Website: apple
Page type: payment
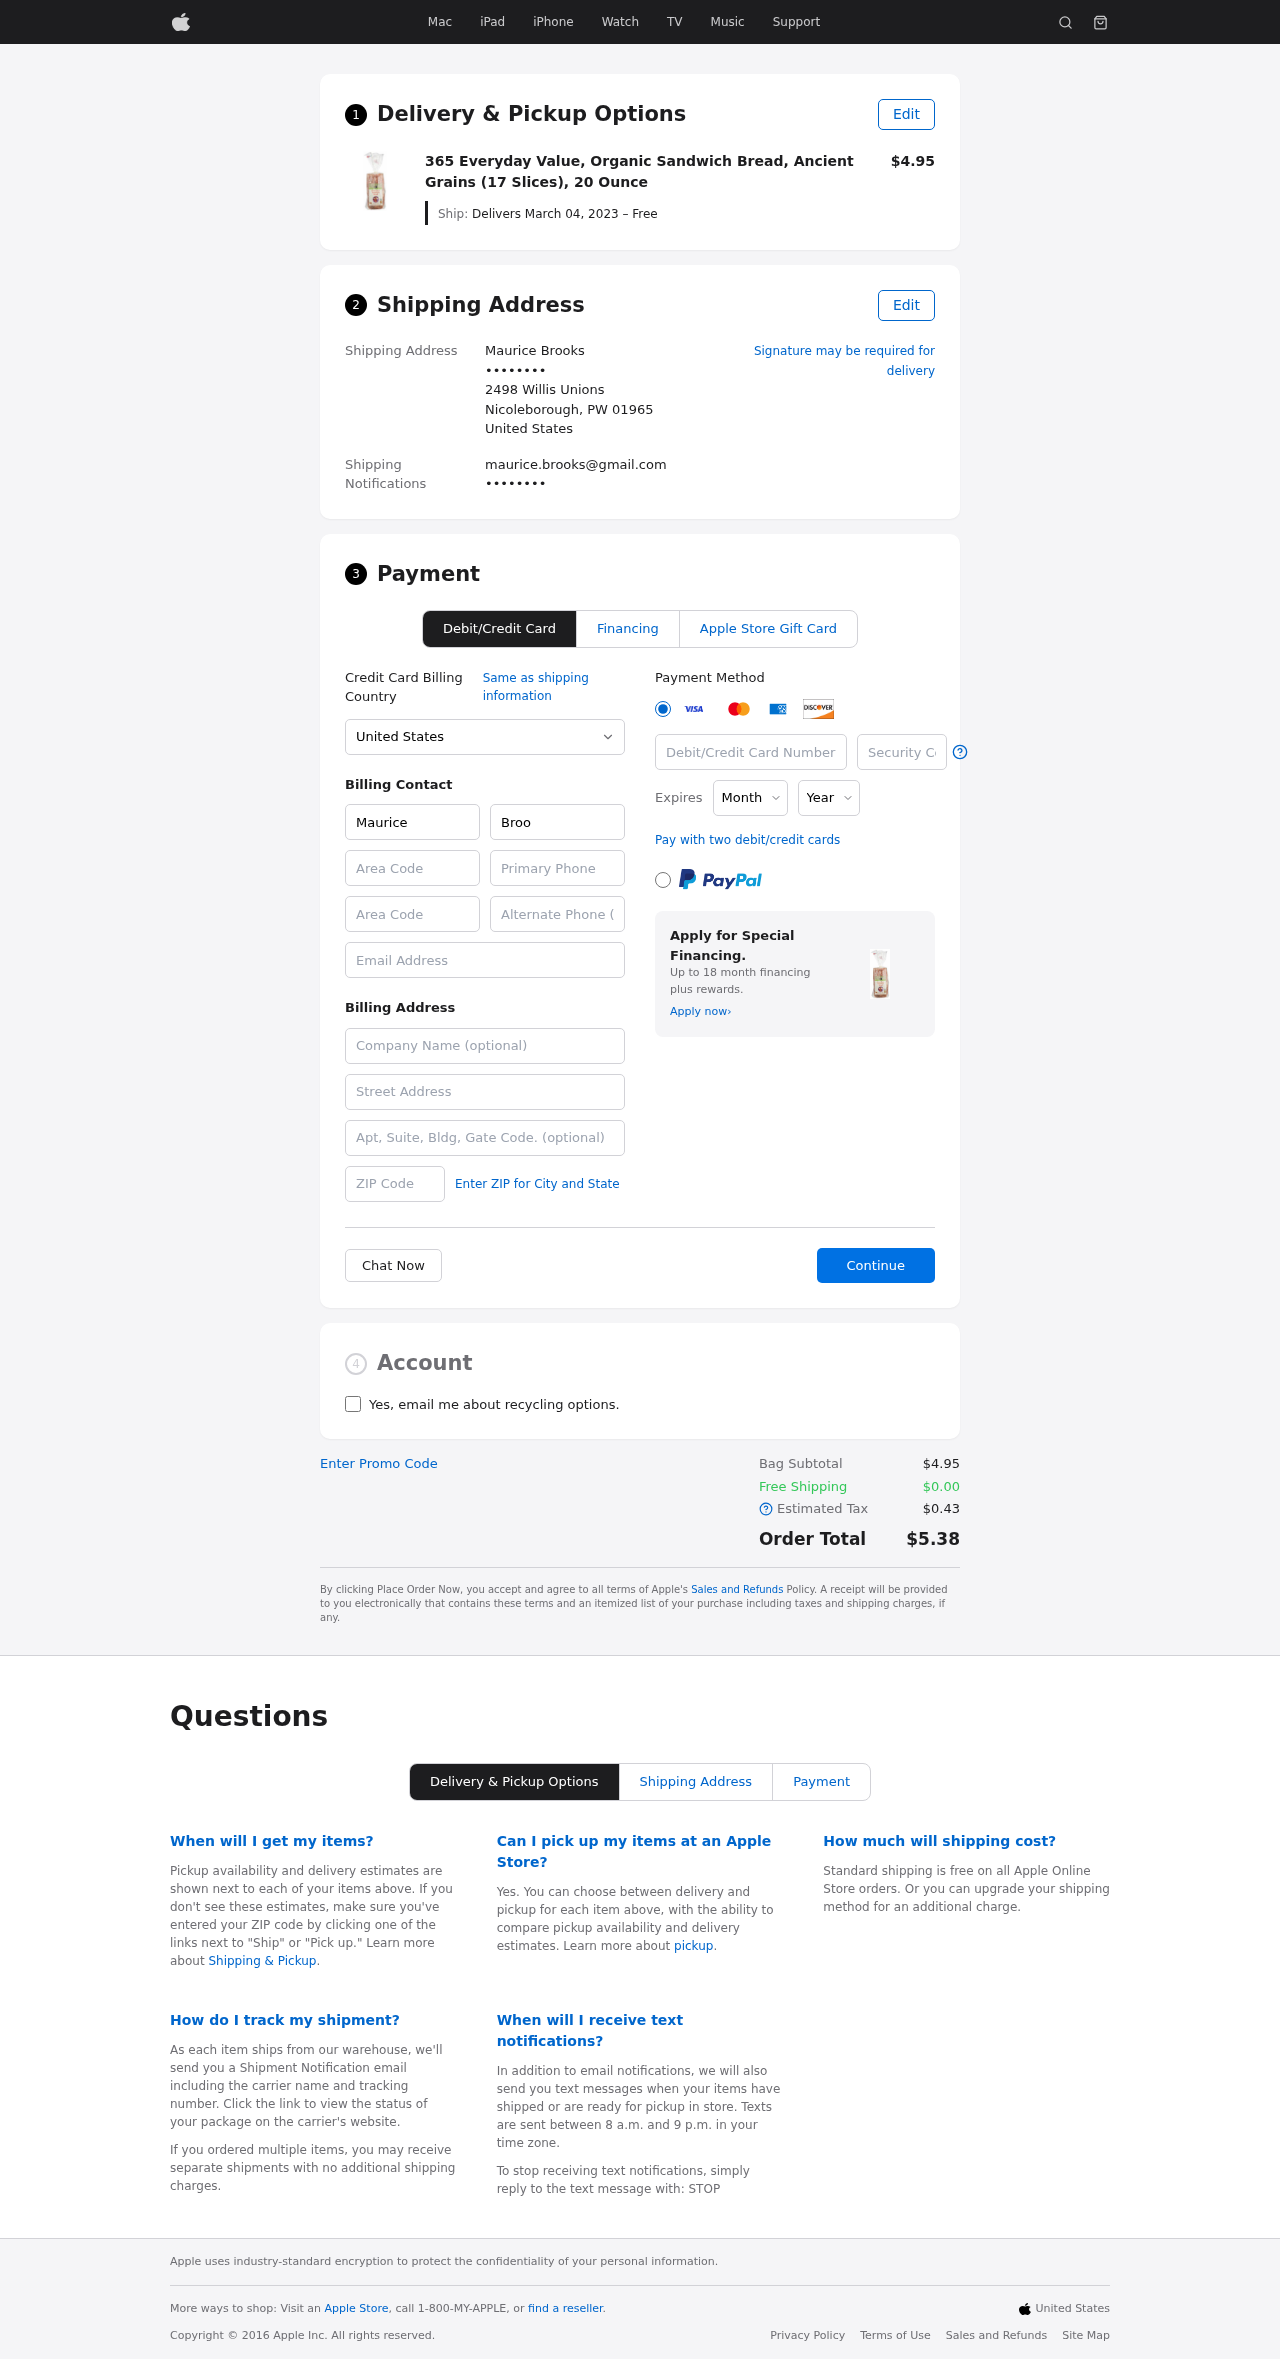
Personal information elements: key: PII_CARD_CVV
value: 7337
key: PII_CARD_EXPIRY_MONTH
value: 08
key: PII_CARD_EXPIRY_YEAR
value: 29
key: PII_CARD_NUMBER
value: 3746 6874 9255 545
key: PII_CITY_STATE_ZIP
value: Nicoleborough, PW 01965
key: PII_COUNTRY
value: United States
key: PII_EMAIL
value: maurice.brooks@gmail.com
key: PII_EMAIL2
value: maurice.brooks@gmail.com
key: PII_FIRSTNAME
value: Maurice
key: PII_FULLNAME
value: Maurice Brooks
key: PII_LASTNAME
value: Brooks
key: PII_PHONE3
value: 4607174220
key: PII_PHONE_ALT
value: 4925119179
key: PII_PHONE_ALT_AREA
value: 492
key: PII_PHONE_AREA
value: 460
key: PII_SECURITY_CODE
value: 0008
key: PII_STREET
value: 2498 Willis Unions
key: PII_PHONE
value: ••••••••
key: PII_PHONE2
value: ••••••••
Product elements: key: PRODUCT1_NAME
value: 365 Everyday Value, Organic Sandwich Bread, Ancient Grains (17 Slices), 20 Ounce
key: PRODUCT1_PRICE
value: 4.95
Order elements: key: ORDER_DELIVERY_DATE
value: Delivers March 04, 2023 – Free
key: ORDER_SUBTOTAL
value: $4.95
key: ORDER_SHIPPING_COST
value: $0.00
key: ORDER_TAX
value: $0.43
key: ORDER_TOTAL
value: $5.38